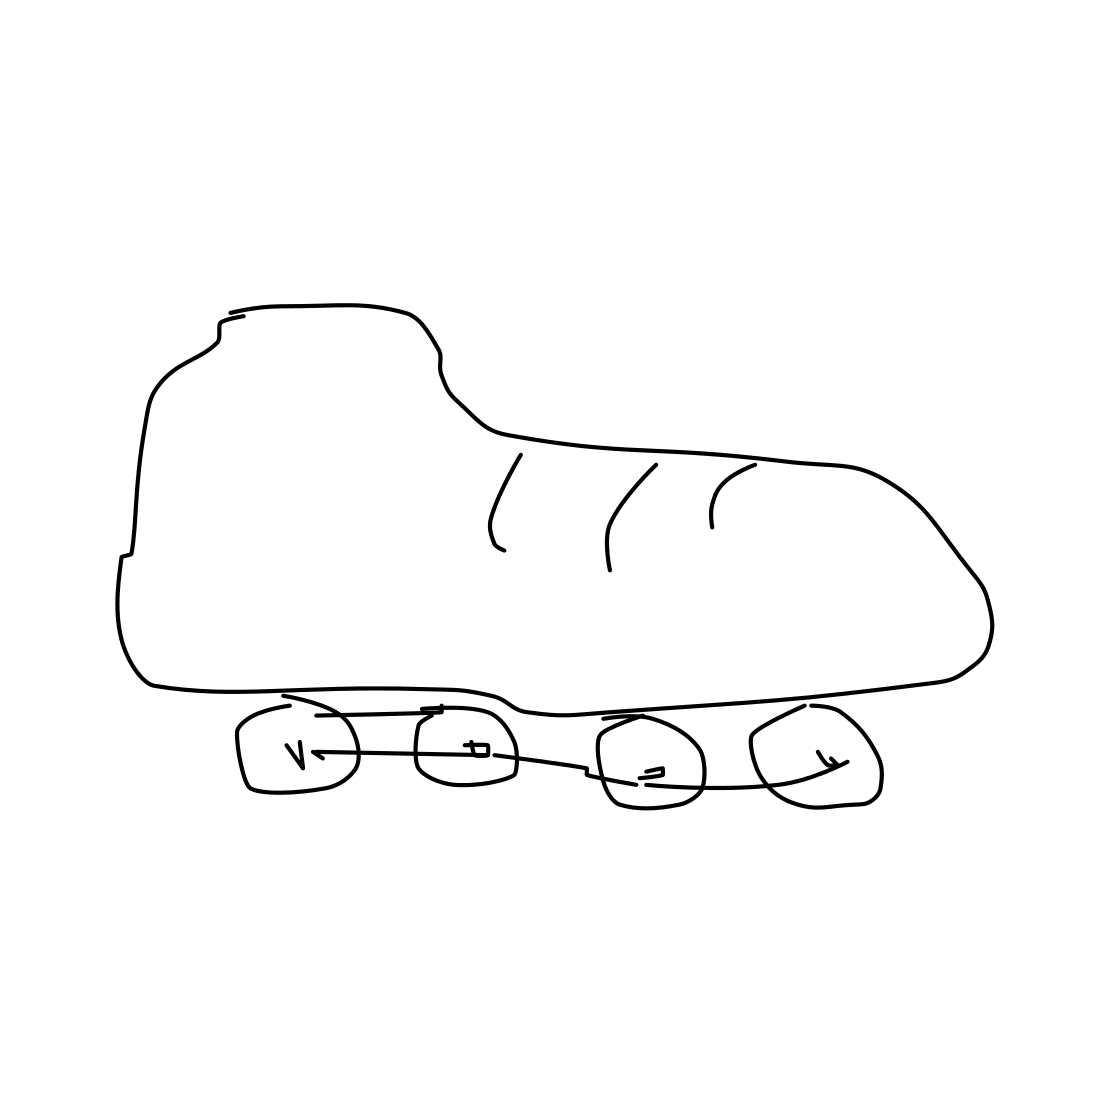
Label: rollerblades